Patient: sex M, age 47
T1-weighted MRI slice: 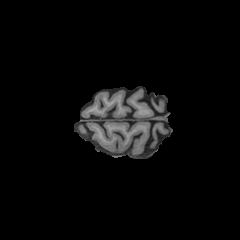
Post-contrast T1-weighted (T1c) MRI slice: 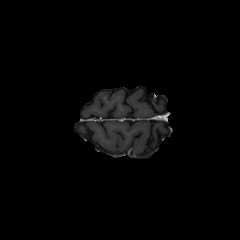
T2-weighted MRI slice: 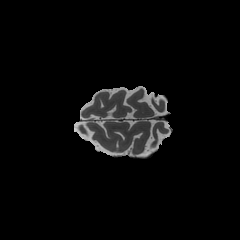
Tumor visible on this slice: no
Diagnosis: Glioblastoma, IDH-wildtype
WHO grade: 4